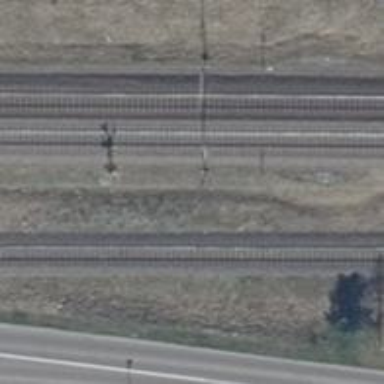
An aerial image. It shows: Railway milestone with catenary mast.